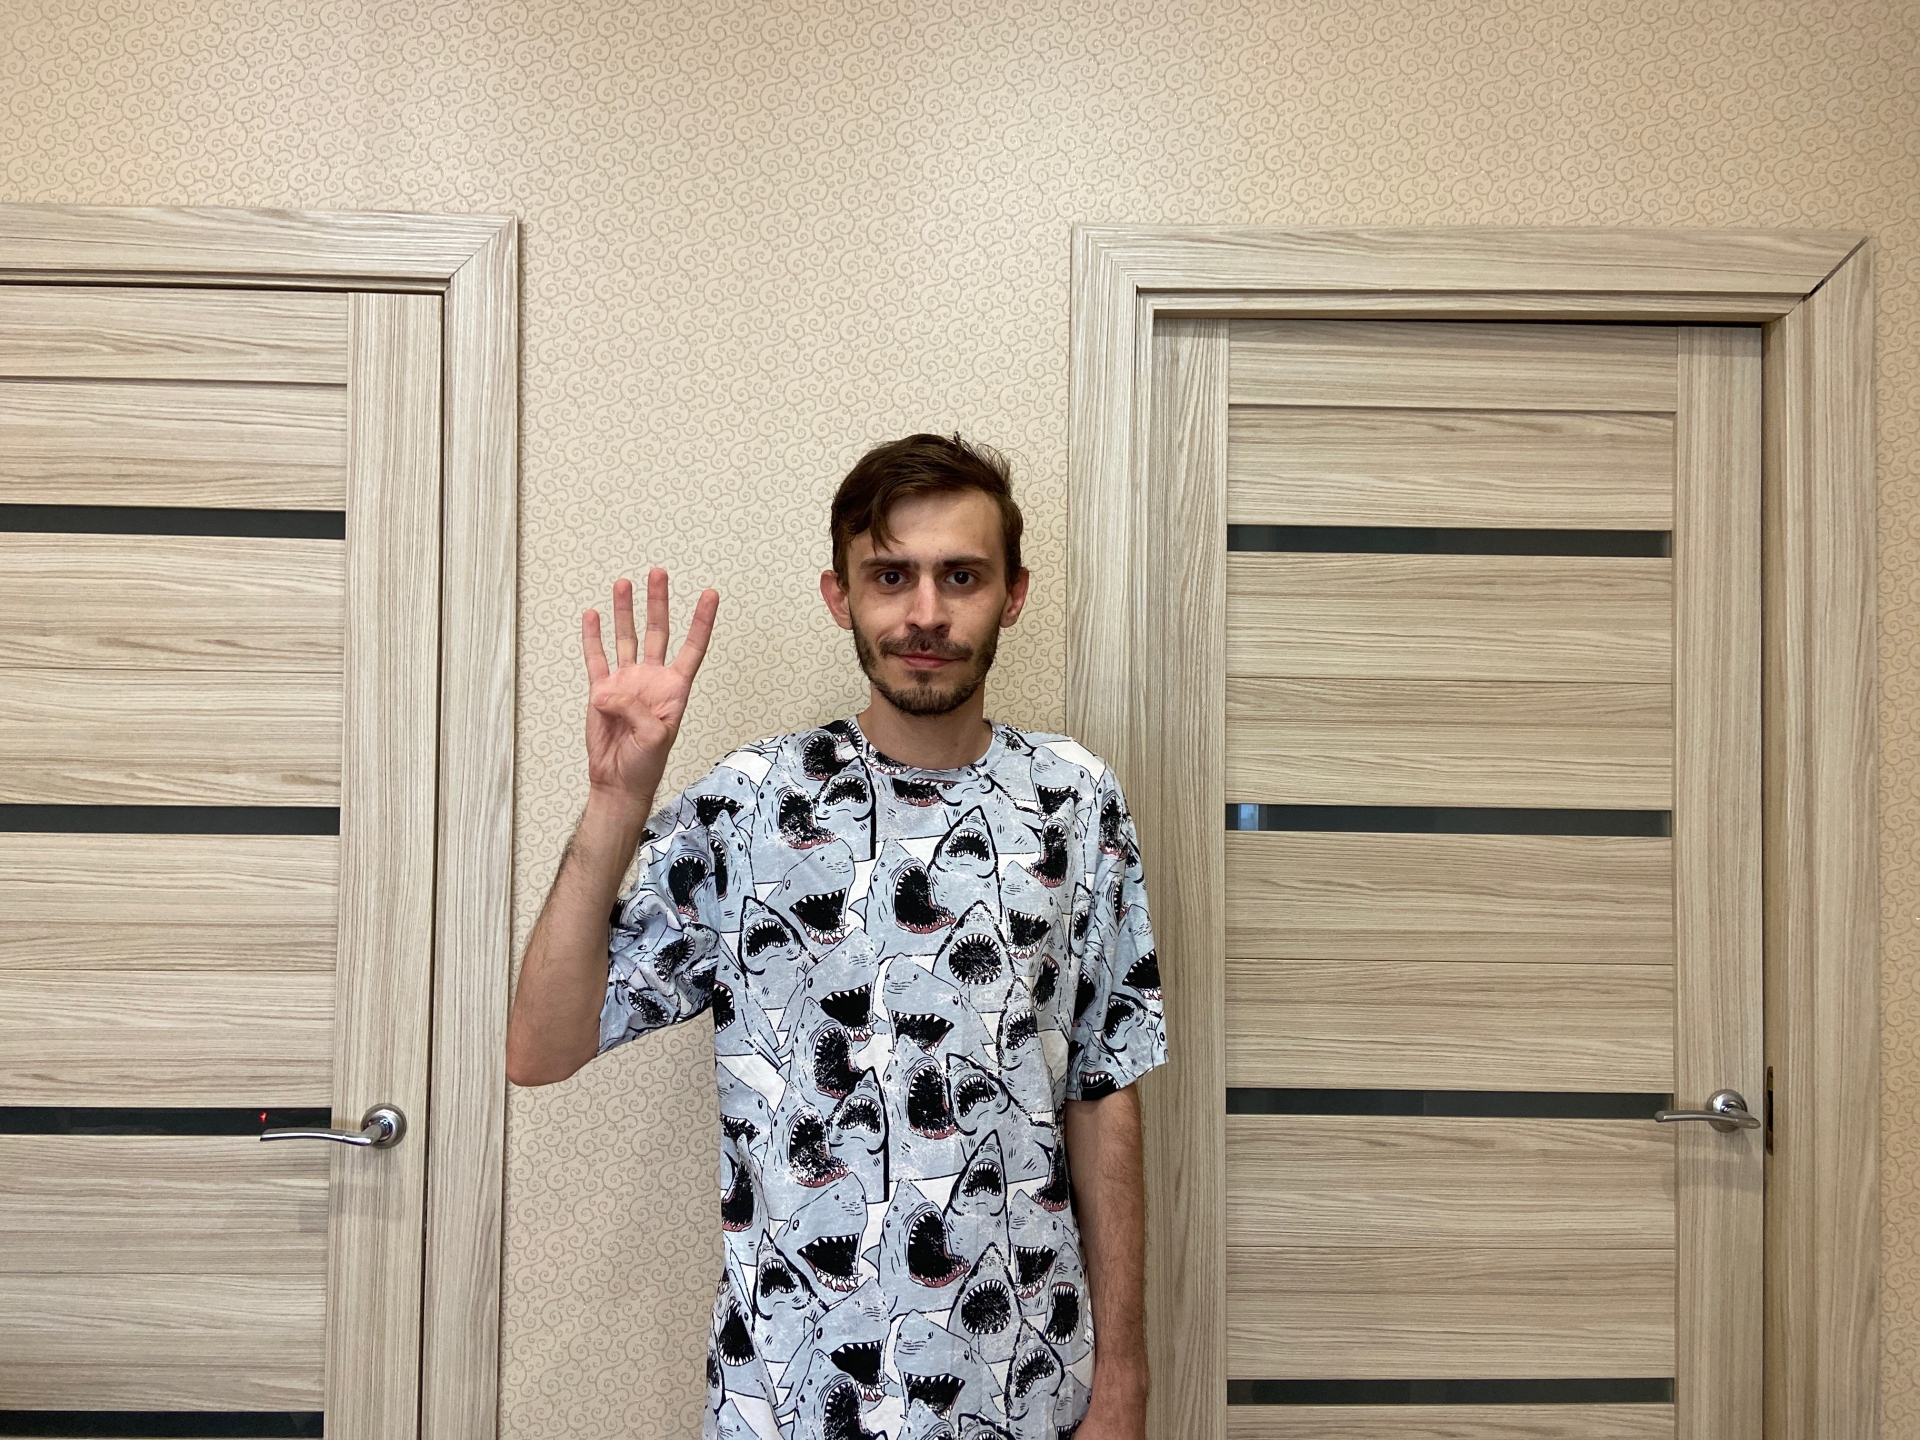
Label: clear